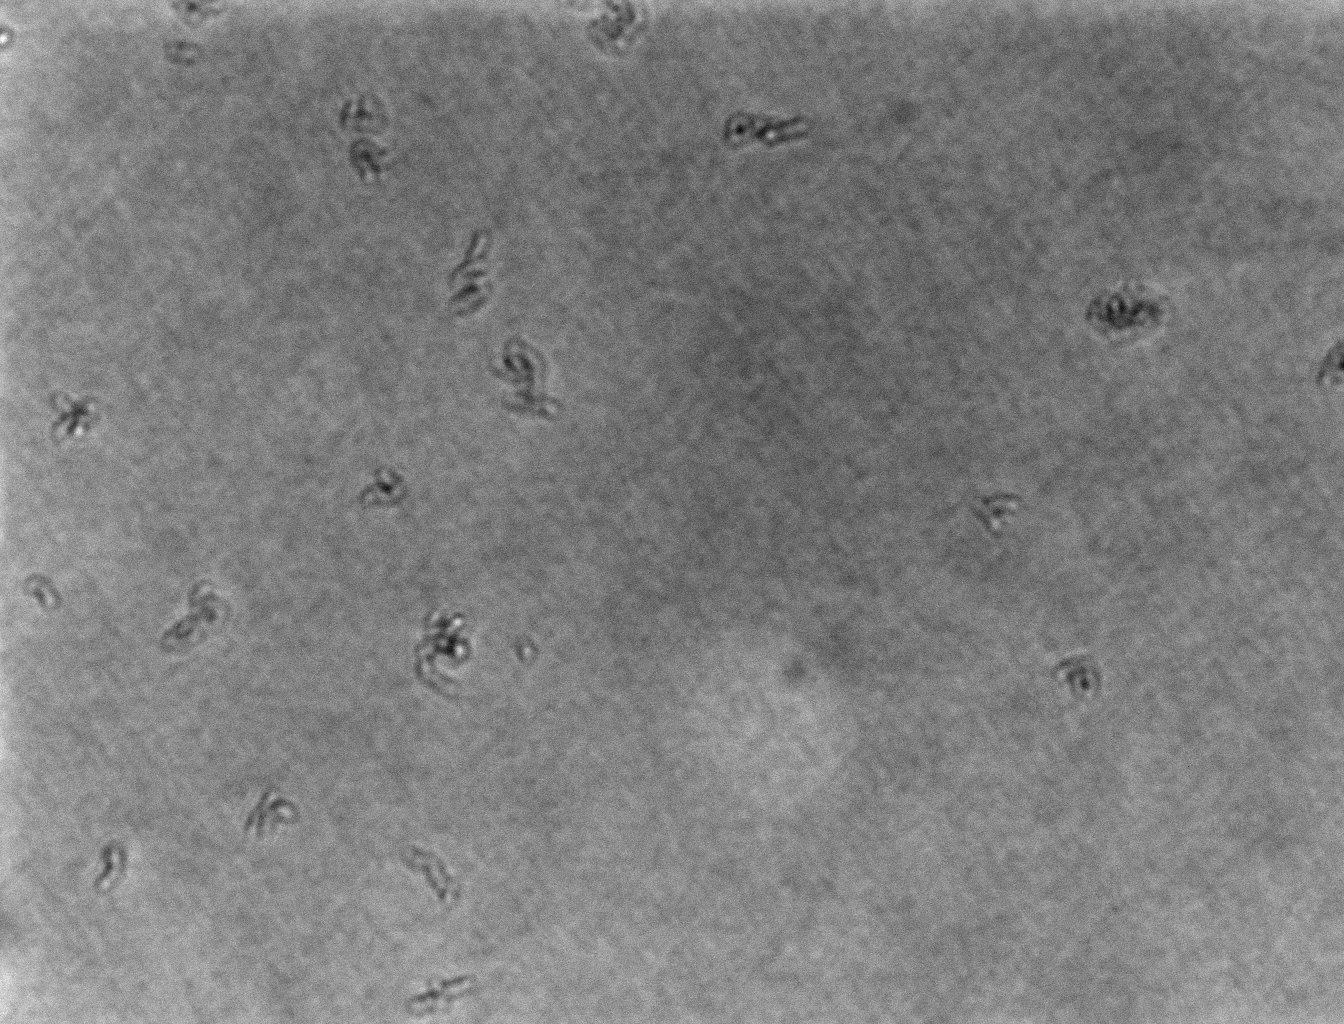
Brightfield microscopy, 60x objective, 3 h incubation